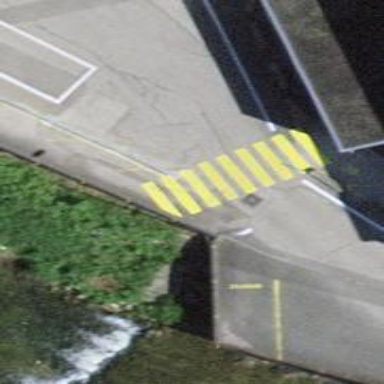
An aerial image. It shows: Marked zebra crossing on the road.